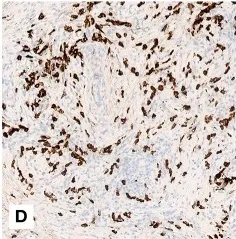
Microscopic examination of the lumbar vertebra (biopsy). (D) Immunohistochemistry for CD138 shows in dark brown the numerous plasma cells (CD138 immunohistochemical staining, 400x magnification).
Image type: pathology (immunostaining)